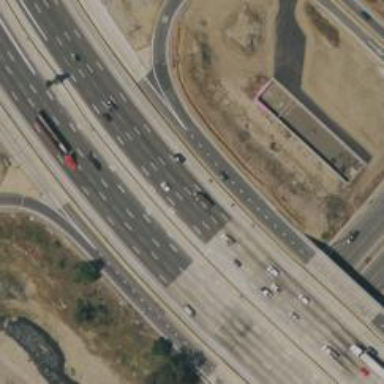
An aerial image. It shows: Motorway link.